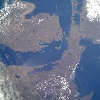
Label: land